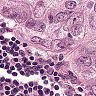
Metastatic tissue present: yes